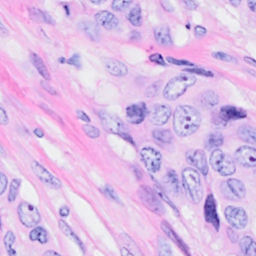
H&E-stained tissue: Breast